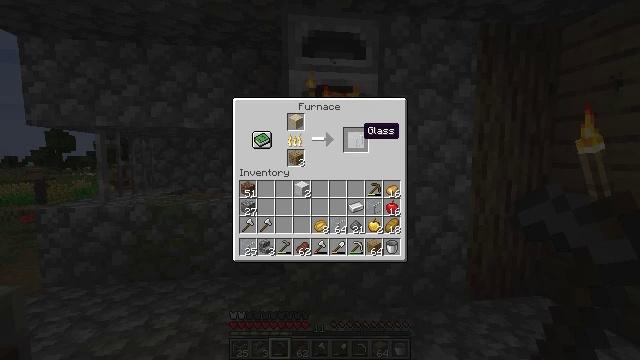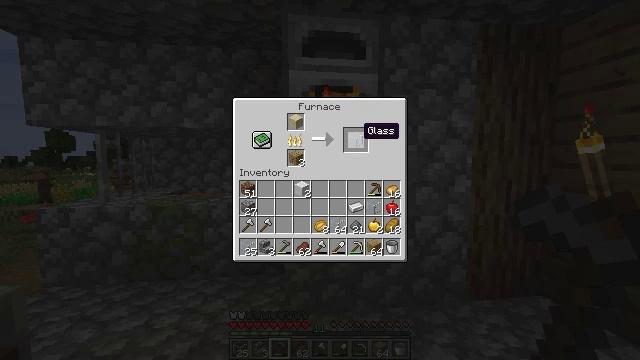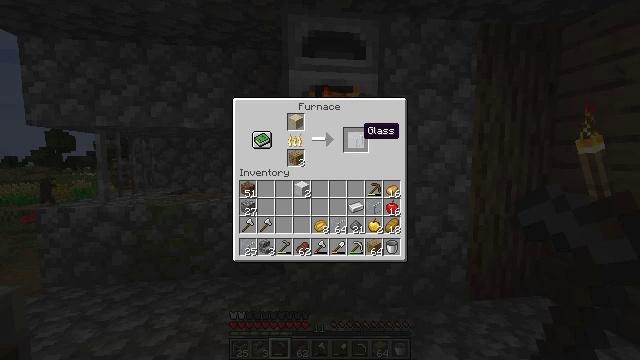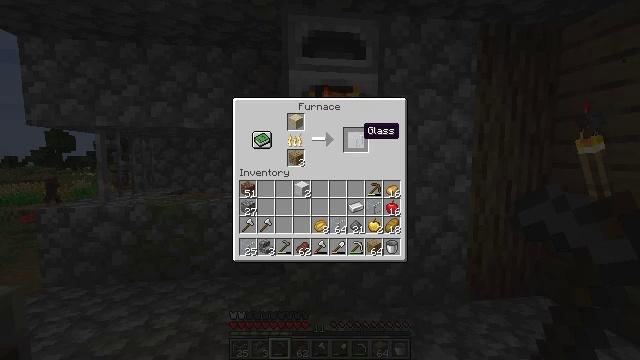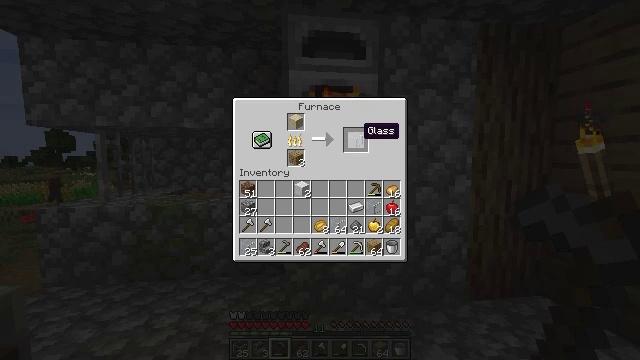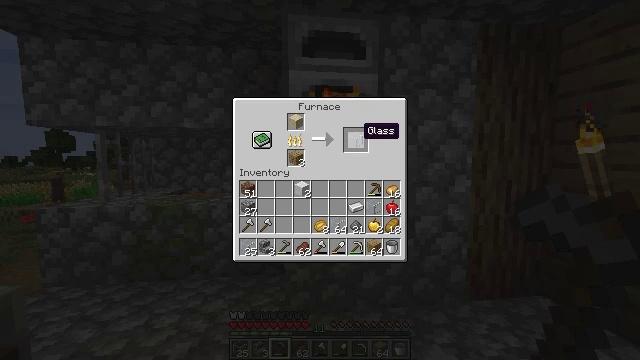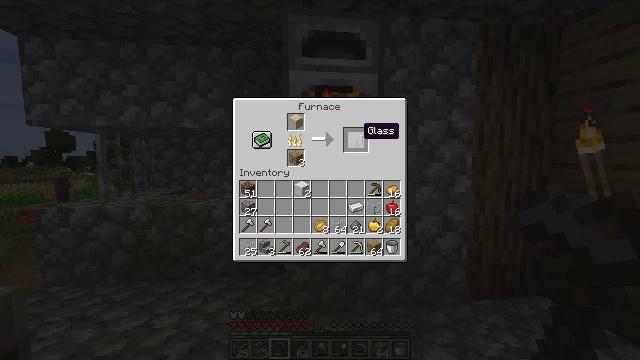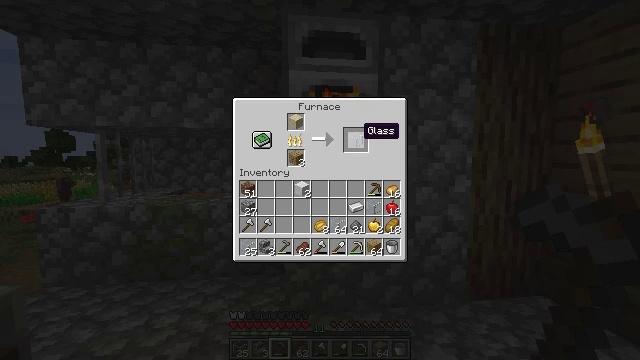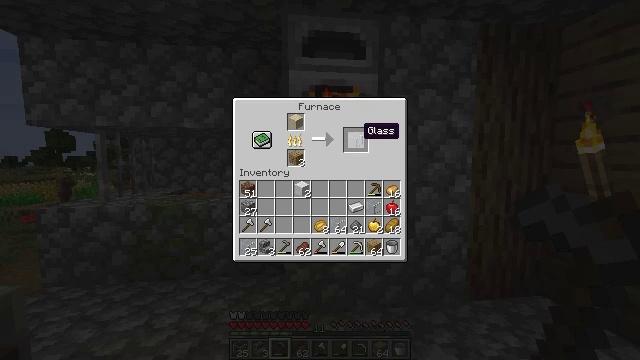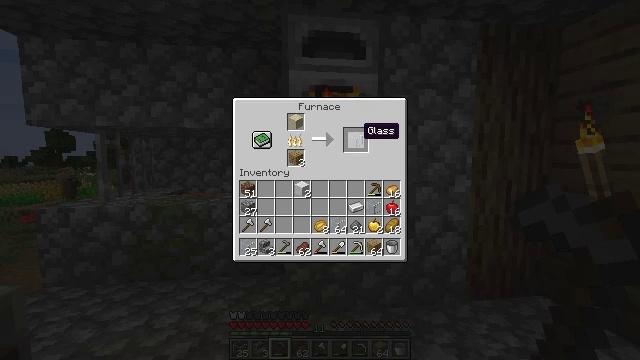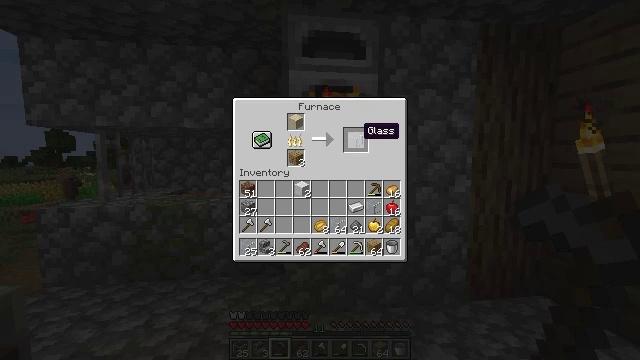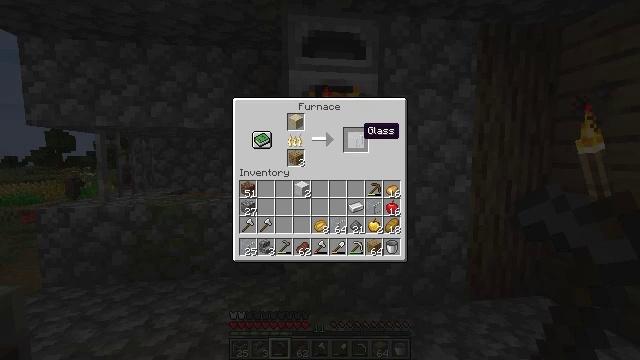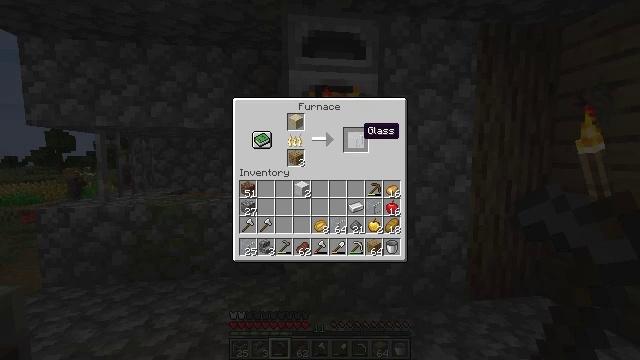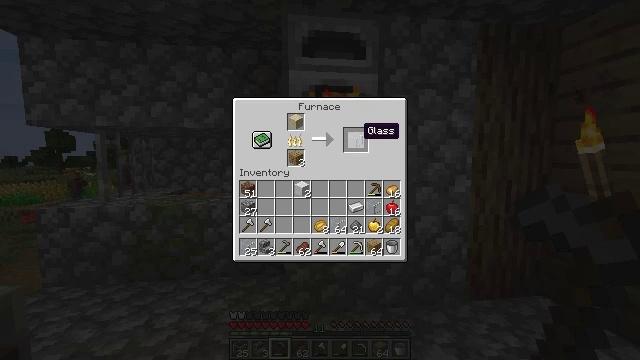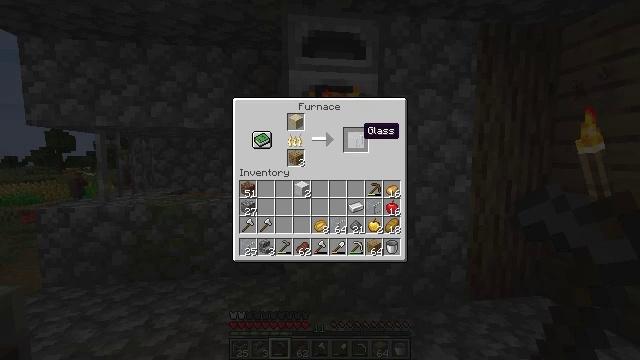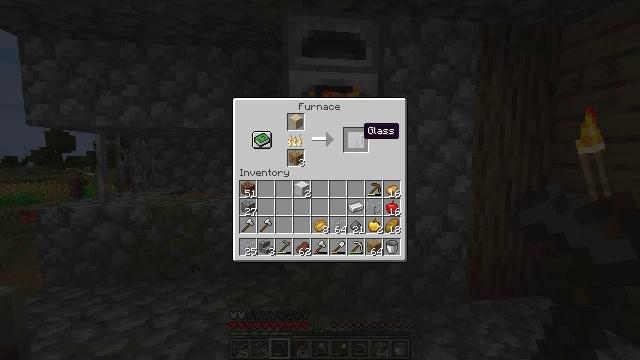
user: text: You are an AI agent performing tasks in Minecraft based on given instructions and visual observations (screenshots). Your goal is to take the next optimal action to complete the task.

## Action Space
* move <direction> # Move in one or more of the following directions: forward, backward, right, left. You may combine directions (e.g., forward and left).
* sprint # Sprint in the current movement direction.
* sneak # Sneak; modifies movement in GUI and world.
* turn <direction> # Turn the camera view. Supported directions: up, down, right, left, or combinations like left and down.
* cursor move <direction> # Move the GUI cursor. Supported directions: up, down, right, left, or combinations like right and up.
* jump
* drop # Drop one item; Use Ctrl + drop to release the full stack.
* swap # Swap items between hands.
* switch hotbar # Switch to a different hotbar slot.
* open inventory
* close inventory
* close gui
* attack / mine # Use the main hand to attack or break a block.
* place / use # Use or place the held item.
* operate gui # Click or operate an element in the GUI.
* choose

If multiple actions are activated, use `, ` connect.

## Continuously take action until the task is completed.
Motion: motion action
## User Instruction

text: Create glass by smelting sand.
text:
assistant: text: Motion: no_op
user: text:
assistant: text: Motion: no_op
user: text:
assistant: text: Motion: no_op
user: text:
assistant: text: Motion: no_op
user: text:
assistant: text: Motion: no_op
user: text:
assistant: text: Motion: no_op
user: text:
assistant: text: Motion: no_op
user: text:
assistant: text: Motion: no_op
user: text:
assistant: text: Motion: no_op
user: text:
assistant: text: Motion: no_op
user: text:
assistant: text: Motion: no_op
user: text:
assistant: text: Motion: no_op
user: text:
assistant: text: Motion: no_op
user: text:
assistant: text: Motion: no_op
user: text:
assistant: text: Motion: no_op
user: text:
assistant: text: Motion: no_op
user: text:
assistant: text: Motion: no_op
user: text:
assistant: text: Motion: no_op
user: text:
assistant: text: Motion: no_op
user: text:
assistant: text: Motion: no_op
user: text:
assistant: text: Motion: no_op
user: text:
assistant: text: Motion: no_op
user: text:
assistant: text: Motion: no_op
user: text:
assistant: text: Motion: no_op
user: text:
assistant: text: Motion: no_op
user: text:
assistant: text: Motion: no_op
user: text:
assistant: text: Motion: no_op
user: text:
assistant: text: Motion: no_op
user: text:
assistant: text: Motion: no_op
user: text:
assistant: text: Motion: no_op